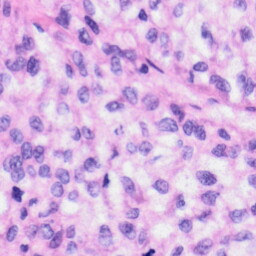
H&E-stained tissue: Liver